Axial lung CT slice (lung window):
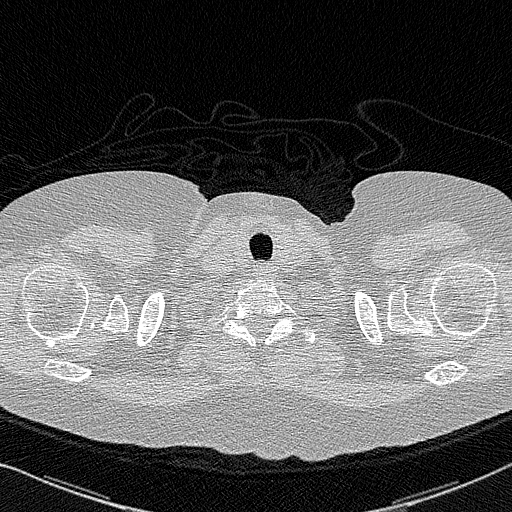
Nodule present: no